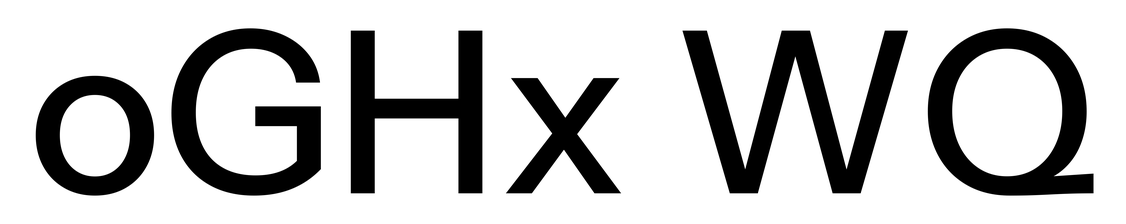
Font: InstrumentSans_Medium